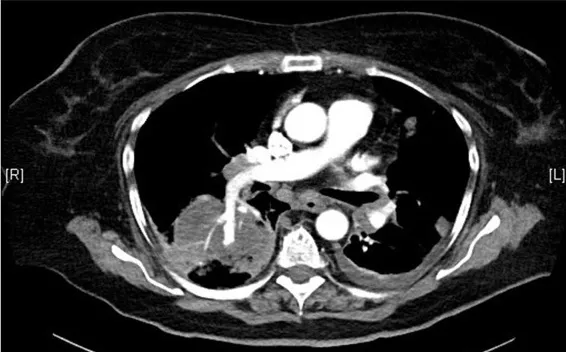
Infectious aneurysm of the pulmonary artery. The initial computed tomography was performed on the day of admission (A) with solely consolidation in the right basal lobe and an accentuated right lower lobe pulmonary artery.
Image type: radiology (ct)